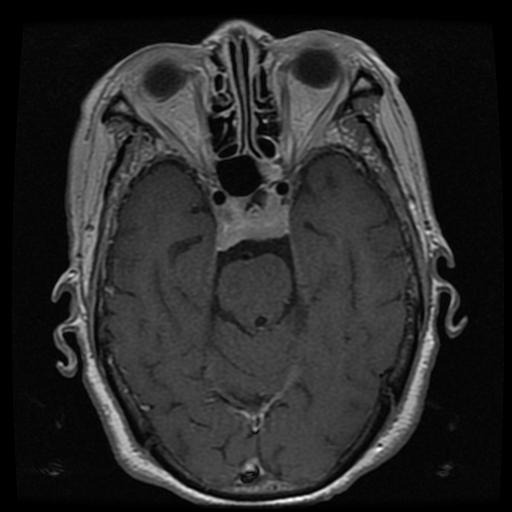
Label: pituitary